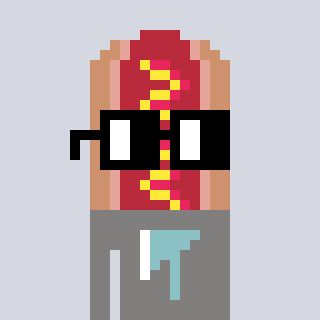
a pixel art character with square black glasses, a hotdog-shaped head and a bluegrey-colored body on a cool background